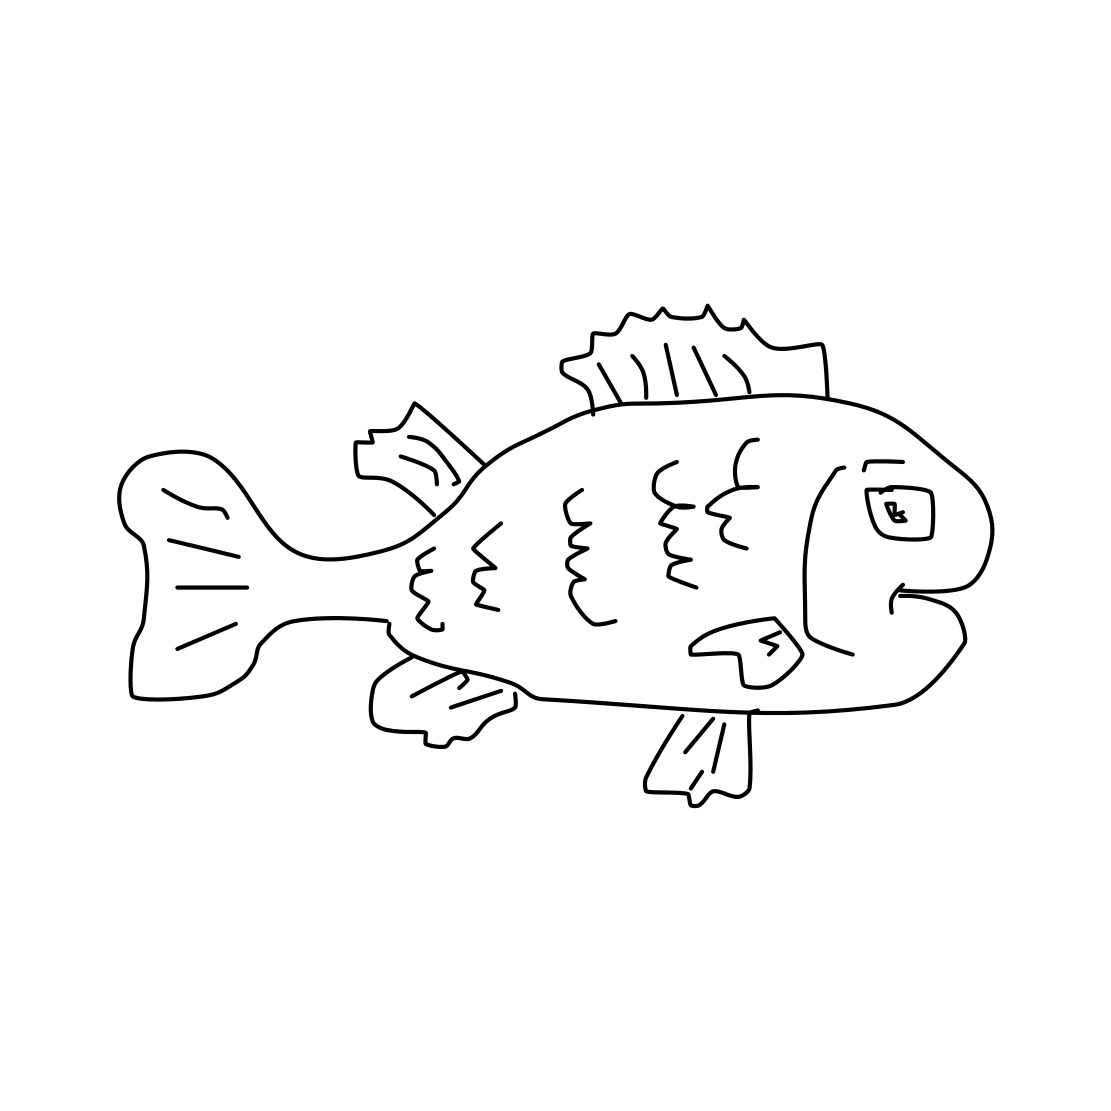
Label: fish